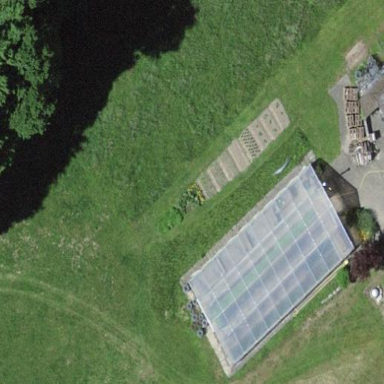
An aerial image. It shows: Greenhouse.